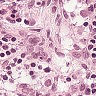
Metastatic tissue present: no